Question: How do I add a logo when users use my Android app to post to their Facebook wall?
For example, when I post from TweetDeck, their icon appears like this...

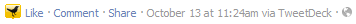
Answer: I am sure when you create facebook application same as TweetDeck, at that time you have to provide a application logo like Black sparrow shown in above image, and it will appear when you post to your facebook wall from your android application.